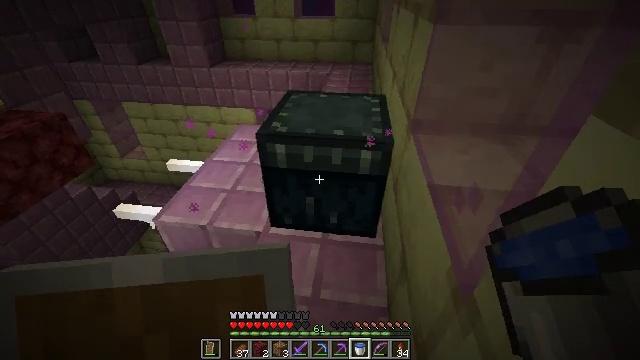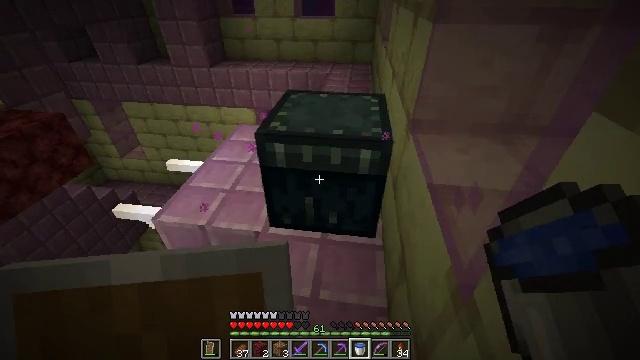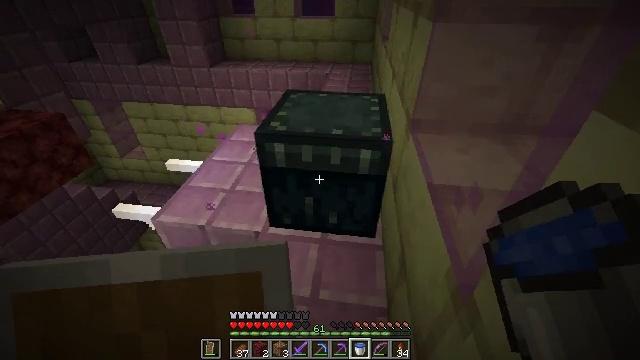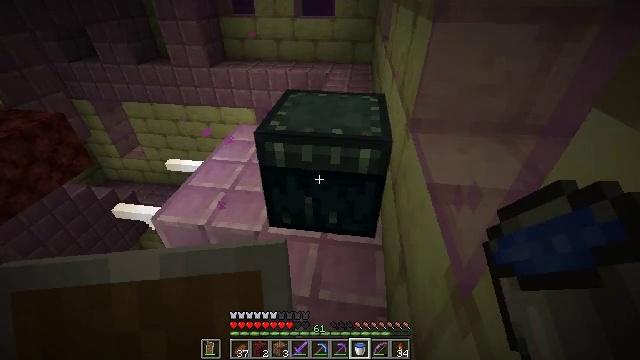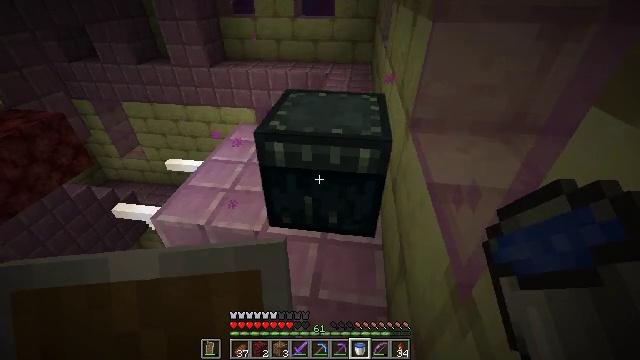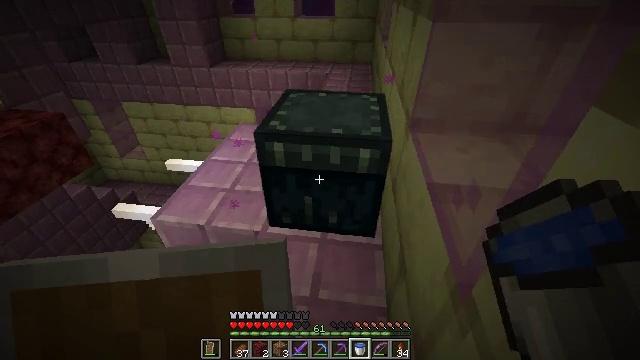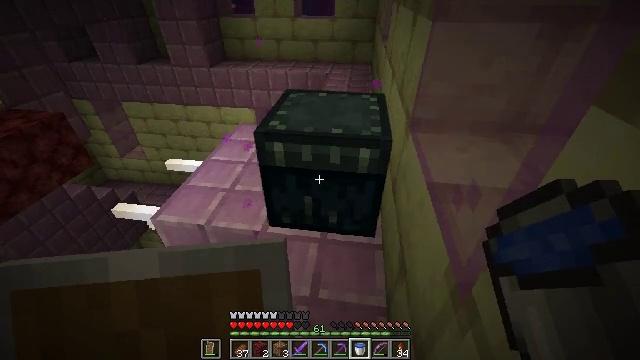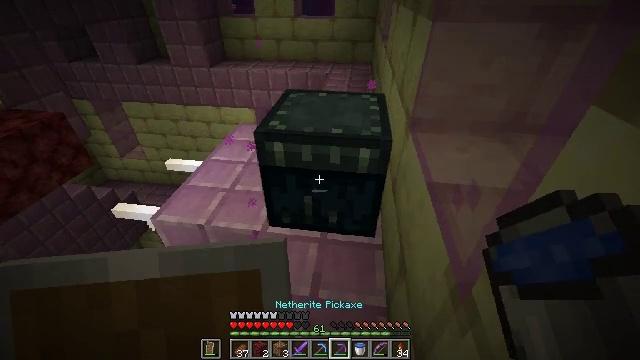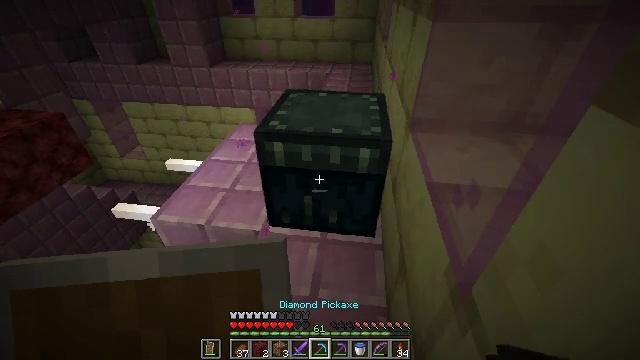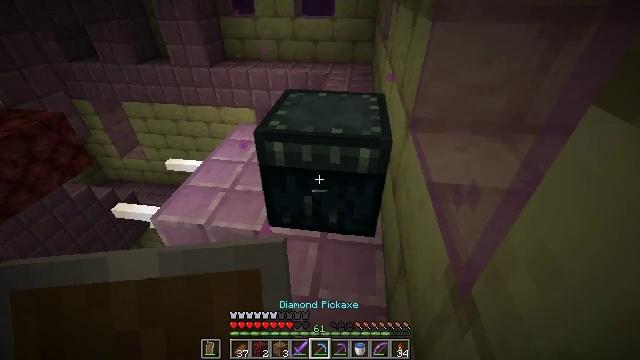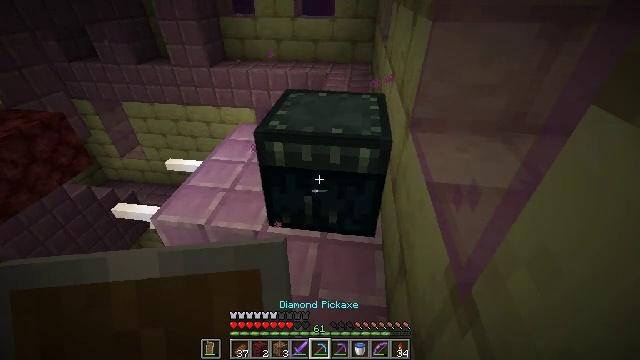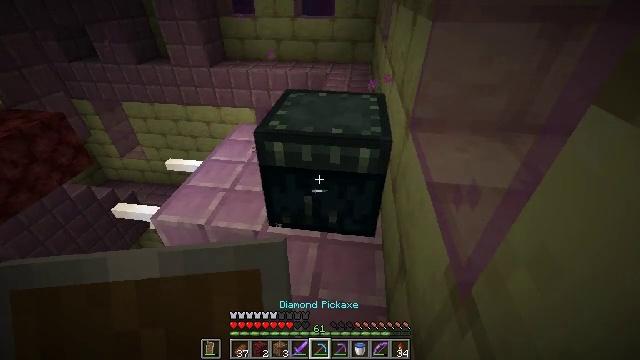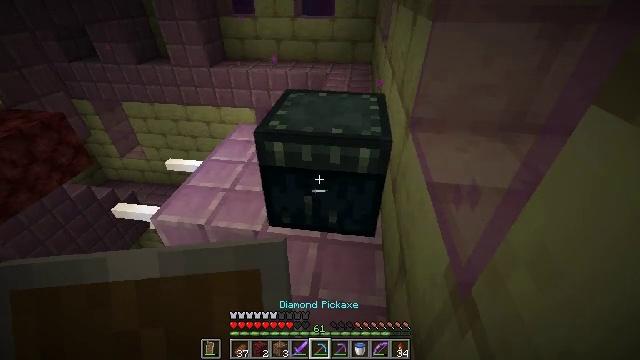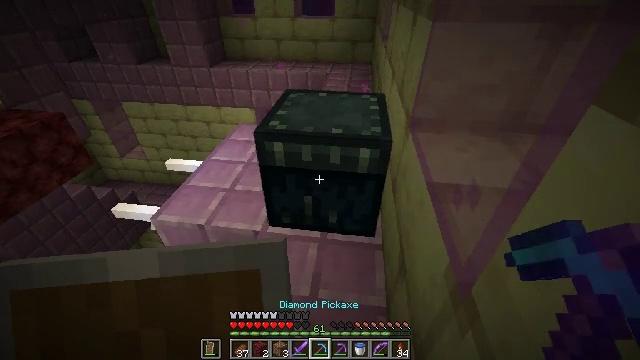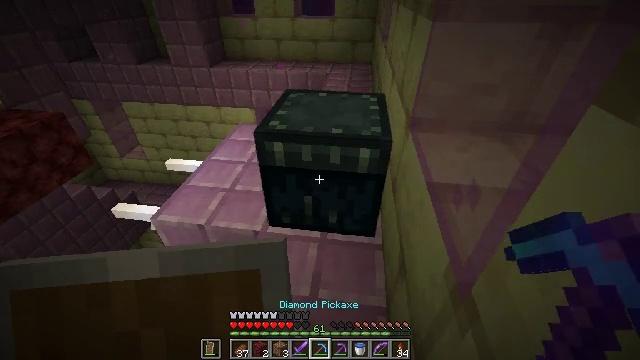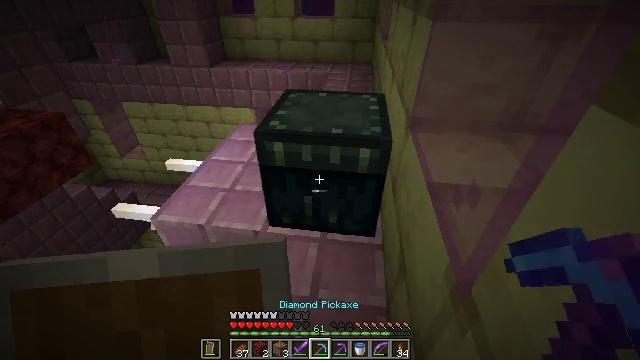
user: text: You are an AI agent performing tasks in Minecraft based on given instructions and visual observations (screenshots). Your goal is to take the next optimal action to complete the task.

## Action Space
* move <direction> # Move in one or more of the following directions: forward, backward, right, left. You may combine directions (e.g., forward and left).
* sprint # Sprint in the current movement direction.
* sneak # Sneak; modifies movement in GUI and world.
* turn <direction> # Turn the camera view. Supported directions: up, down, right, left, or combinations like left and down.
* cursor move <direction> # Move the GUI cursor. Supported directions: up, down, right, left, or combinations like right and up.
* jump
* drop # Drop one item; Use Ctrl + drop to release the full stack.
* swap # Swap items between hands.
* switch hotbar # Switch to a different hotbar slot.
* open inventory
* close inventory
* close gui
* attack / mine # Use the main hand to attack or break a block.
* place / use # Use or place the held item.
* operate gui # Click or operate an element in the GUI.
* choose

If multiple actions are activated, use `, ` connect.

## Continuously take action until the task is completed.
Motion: motion action
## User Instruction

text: Retrieve the ender chest safely.
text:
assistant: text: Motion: no_op
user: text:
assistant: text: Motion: no_op
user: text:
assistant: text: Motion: no_op
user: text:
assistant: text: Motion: no_op
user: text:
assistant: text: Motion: no_op
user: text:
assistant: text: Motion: no_op
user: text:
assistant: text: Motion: no_op
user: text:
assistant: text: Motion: no_op
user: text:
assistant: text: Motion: no_op
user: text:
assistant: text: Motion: no_op
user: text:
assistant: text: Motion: no_op
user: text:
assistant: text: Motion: no_op
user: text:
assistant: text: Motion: no_op
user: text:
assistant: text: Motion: no_op
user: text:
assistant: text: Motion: no_op
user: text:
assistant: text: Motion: move forward
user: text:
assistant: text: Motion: move forward
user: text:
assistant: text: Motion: attack / mine
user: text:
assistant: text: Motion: attack / mine
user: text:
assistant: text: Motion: turn right and down, attack / mine
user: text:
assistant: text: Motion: turn right and down, attack / mine
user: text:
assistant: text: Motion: attack / mine
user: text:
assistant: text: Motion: attack / mine
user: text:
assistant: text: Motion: attack / mine
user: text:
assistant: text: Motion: attack / mine
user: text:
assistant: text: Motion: attack / mine
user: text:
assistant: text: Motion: attack / mine
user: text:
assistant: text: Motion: attack / mine
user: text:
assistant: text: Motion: attack / mine
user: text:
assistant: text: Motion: attack / mine